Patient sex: F
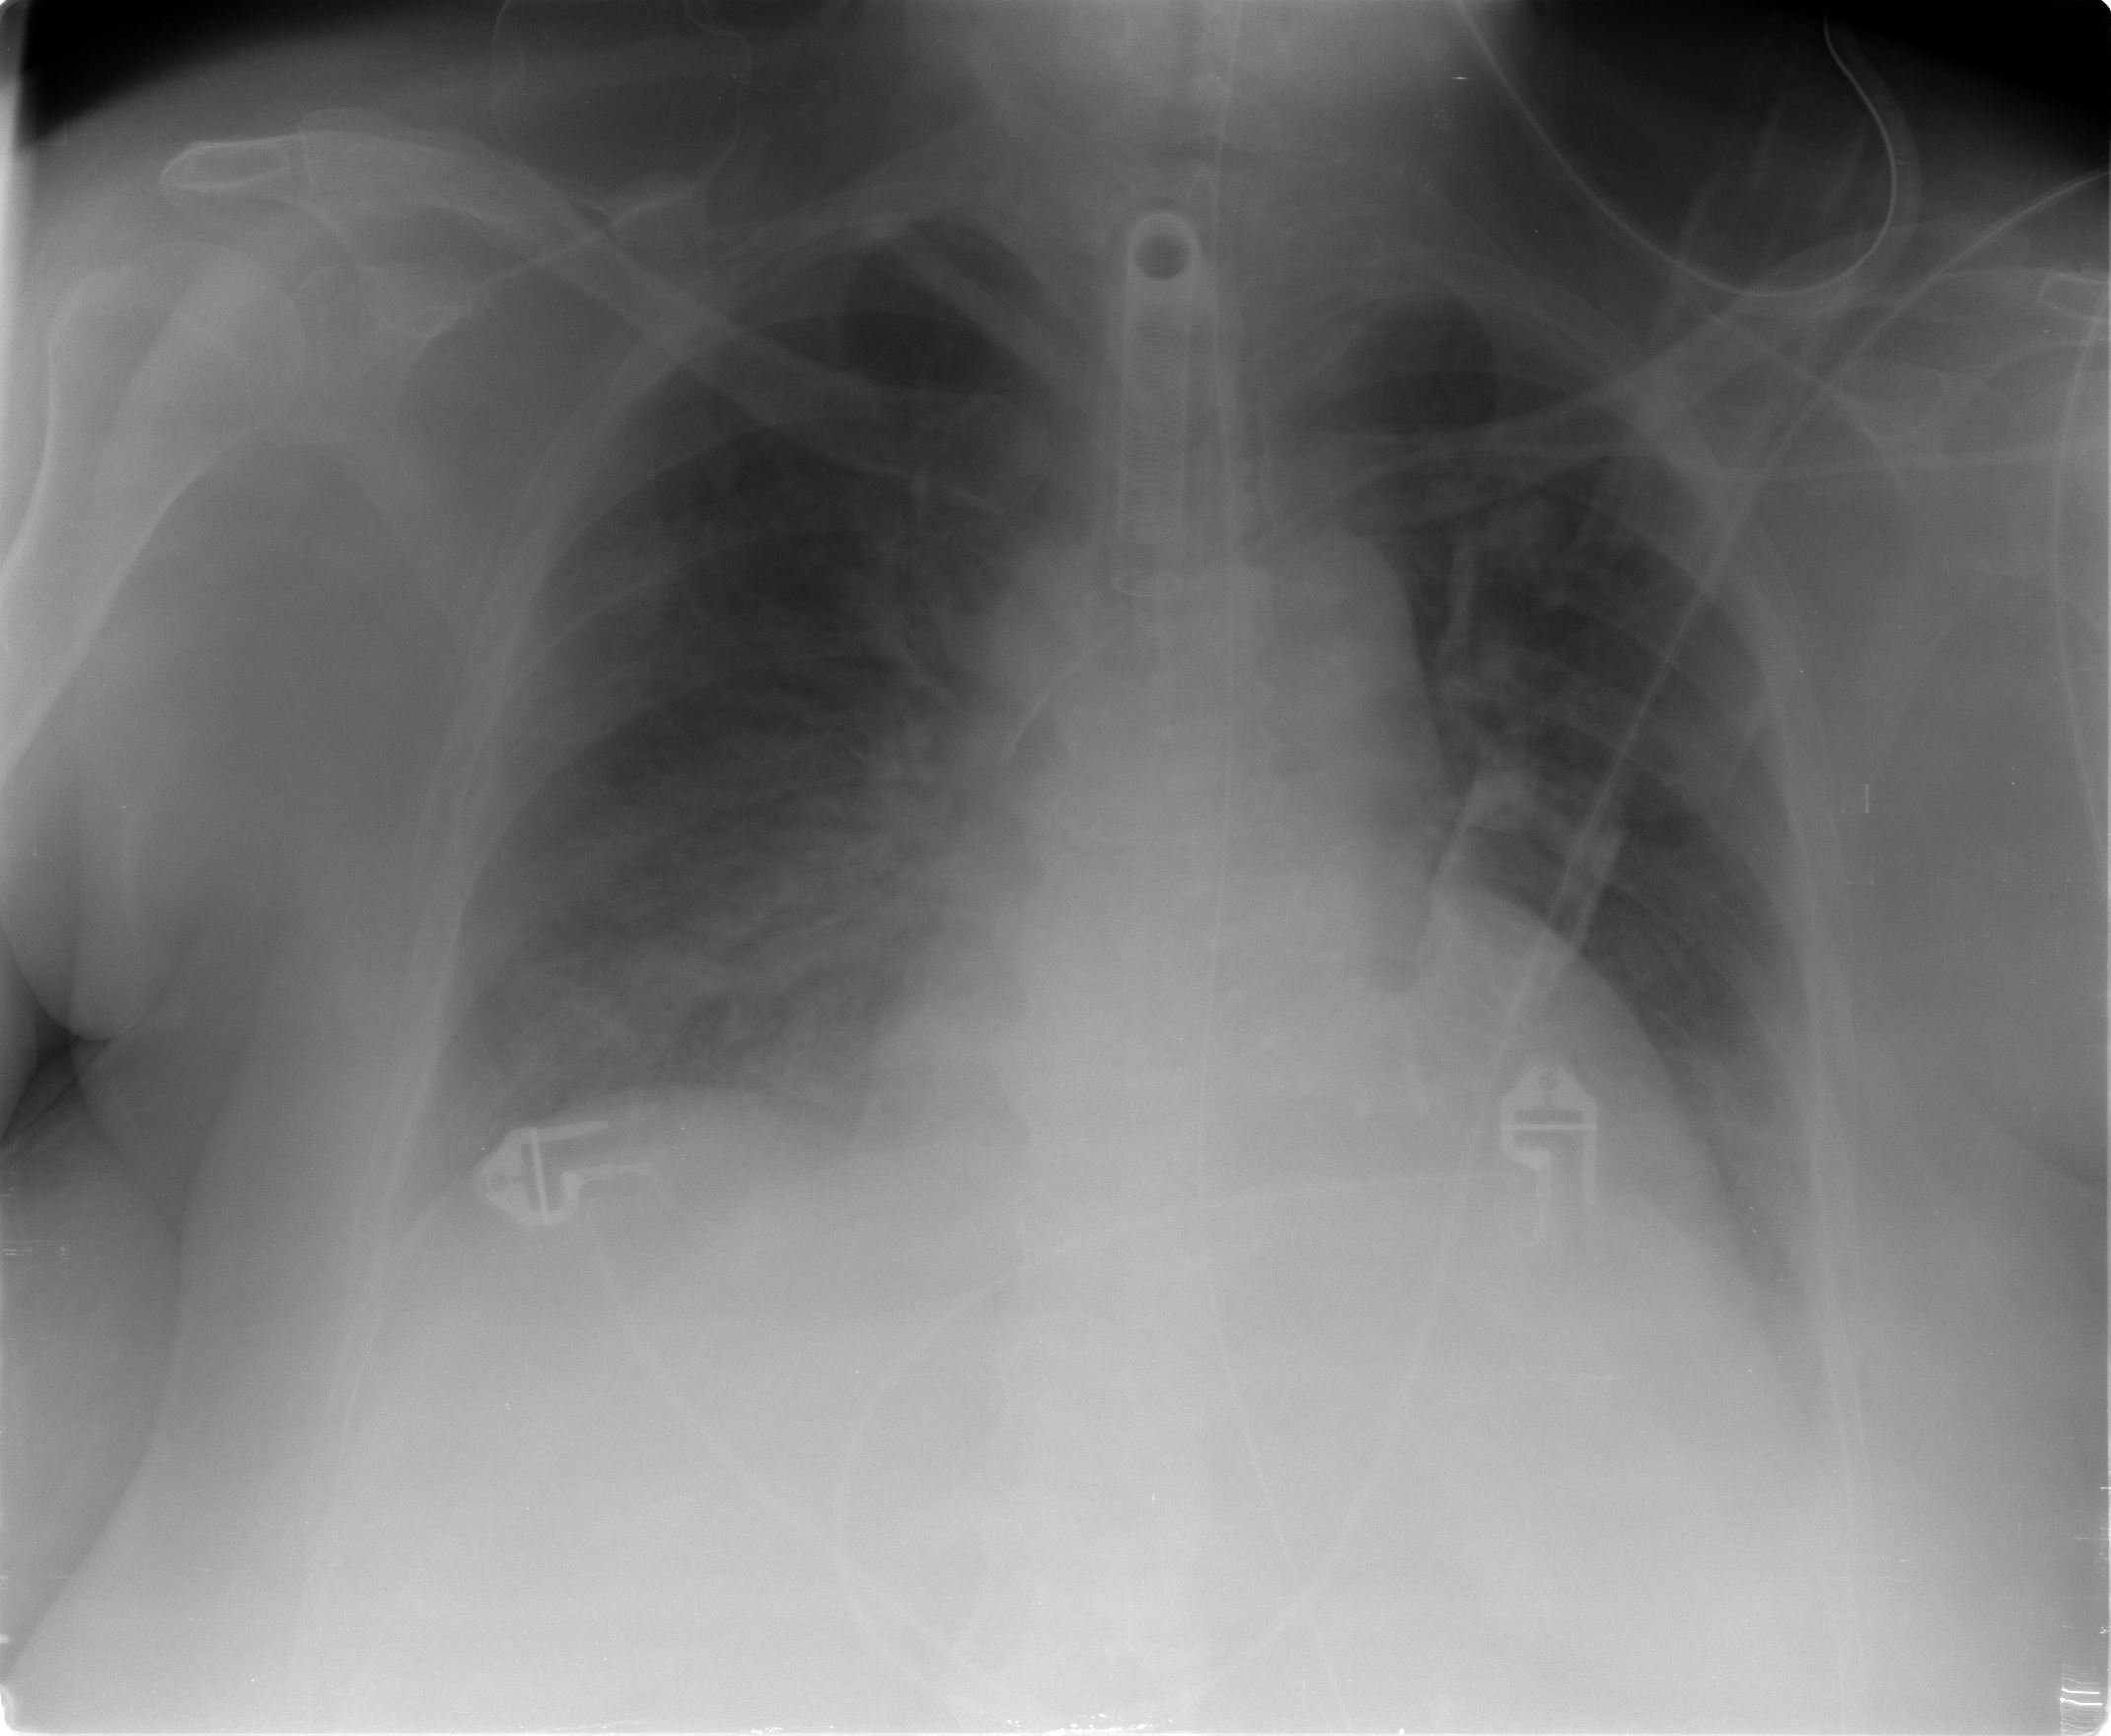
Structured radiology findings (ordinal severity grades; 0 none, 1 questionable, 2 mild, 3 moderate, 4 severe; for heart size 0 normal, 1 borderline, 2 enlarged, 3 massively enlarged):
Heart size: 2
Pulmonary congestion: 3
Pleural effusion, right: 2
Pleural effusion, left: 2
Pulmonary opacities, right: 2
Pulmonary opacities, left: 2
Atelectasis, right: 2
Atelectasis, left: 2